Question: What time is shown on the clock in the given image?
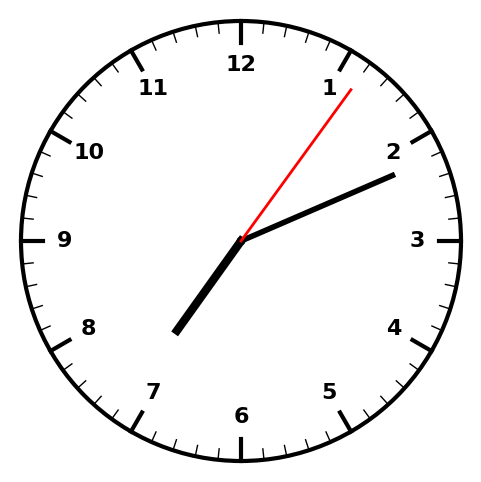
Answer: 07:11:06